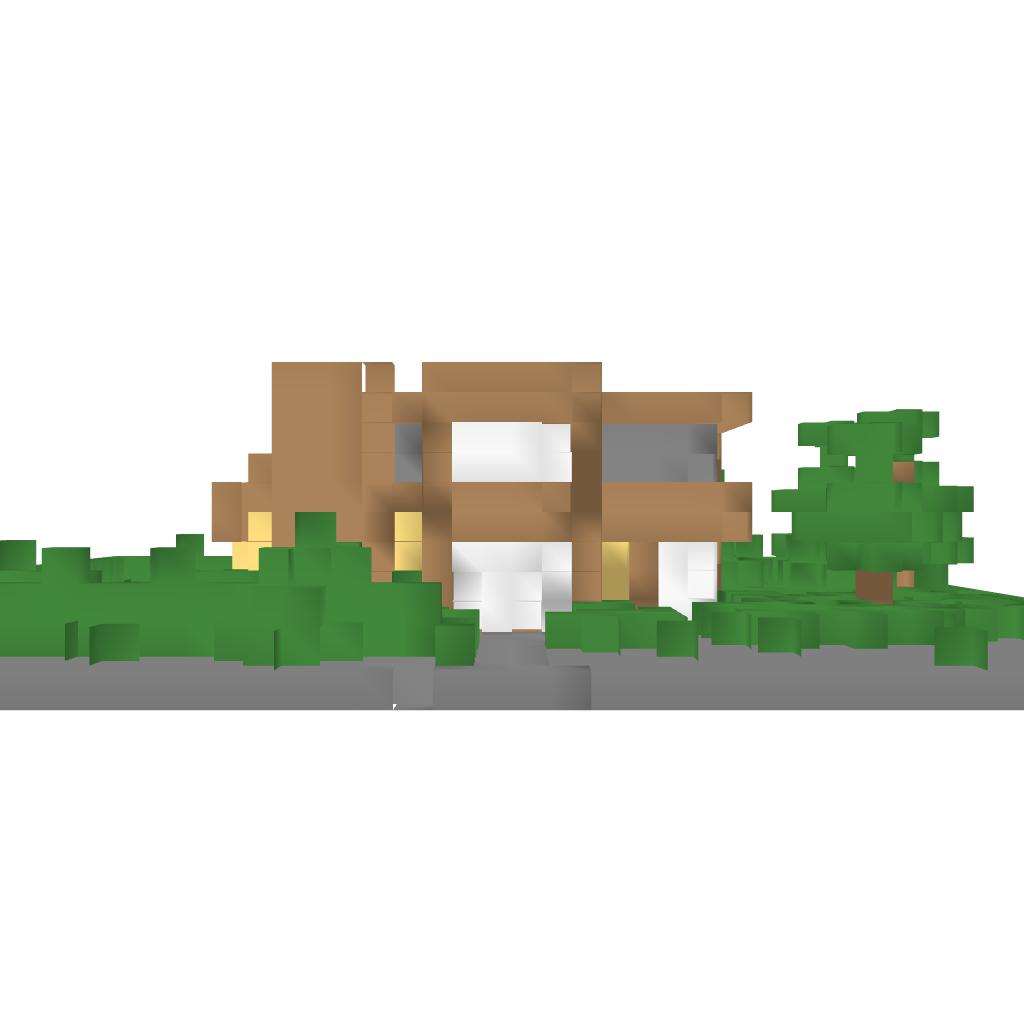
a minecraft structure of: _-Nature-_ | Modern Survival House | 1.7.2 bad low quality